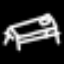
Label: bed